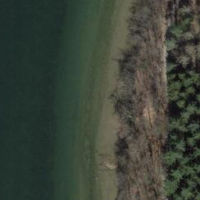
EUNIS habitat code: 15
Species observed at this site:
Podiceps cristatus